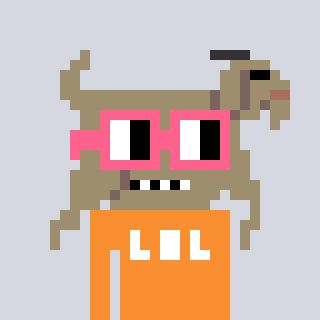
a pixel art character with square pink glasses, a goat-shaped head and a orange-colored body on a cool background